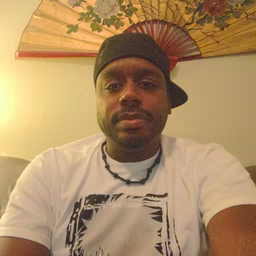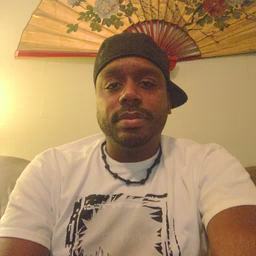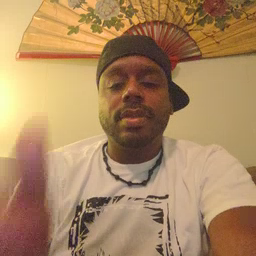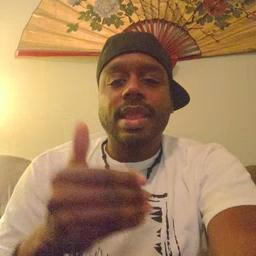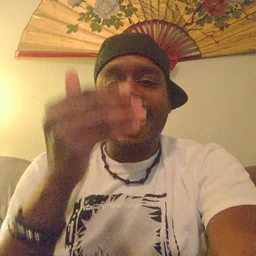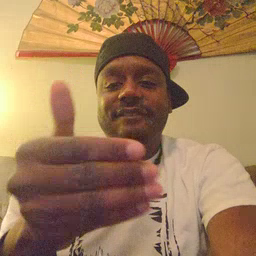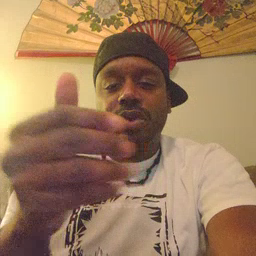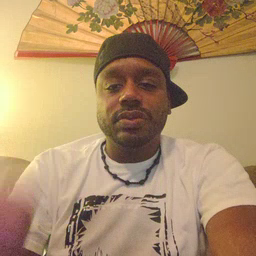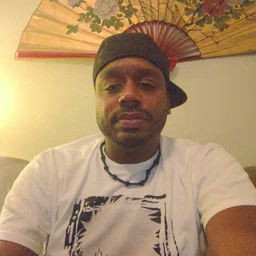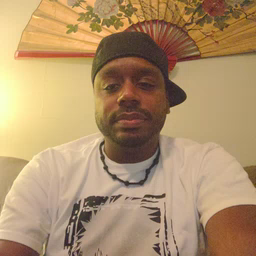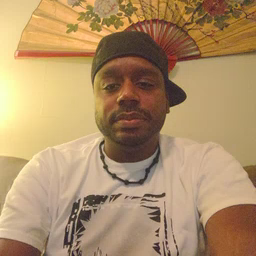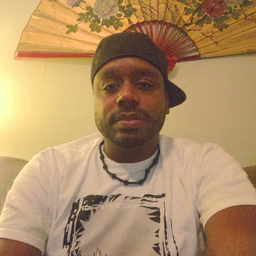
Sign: after